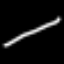
Label: line